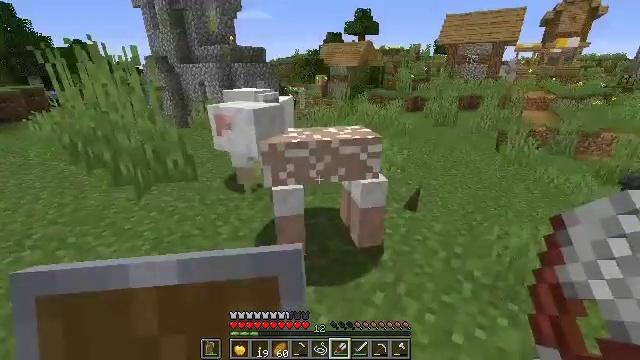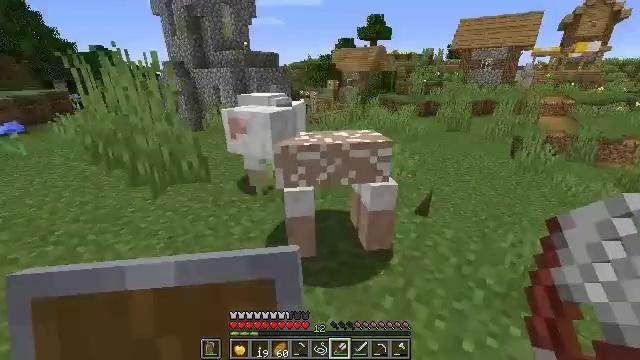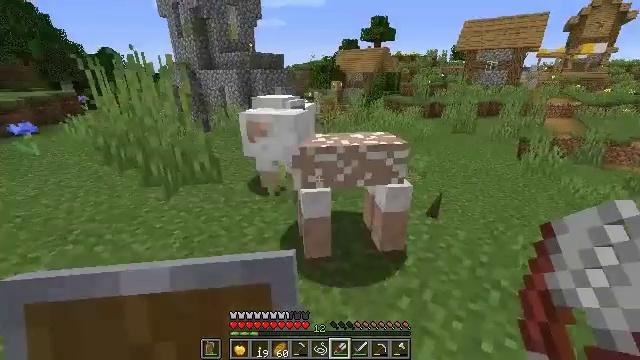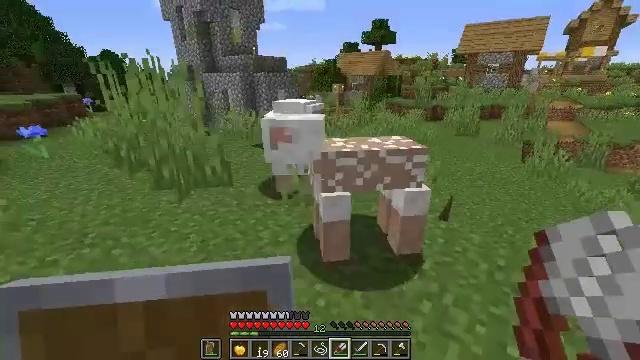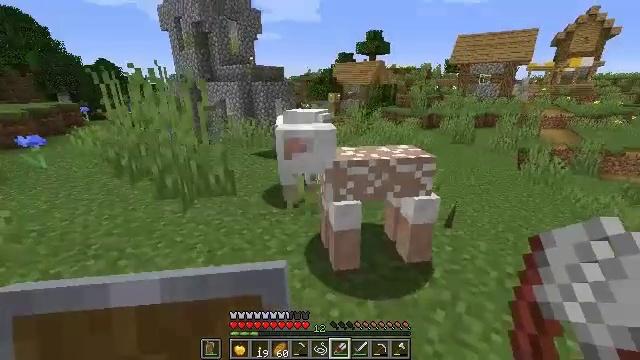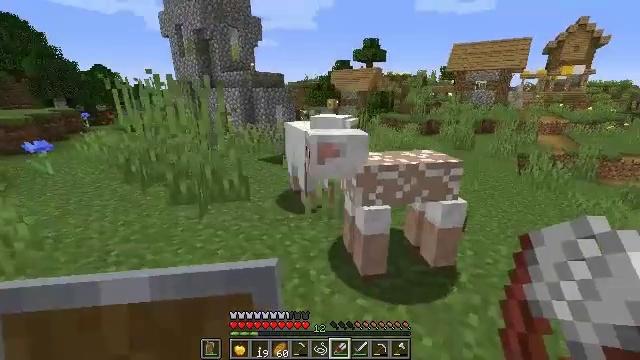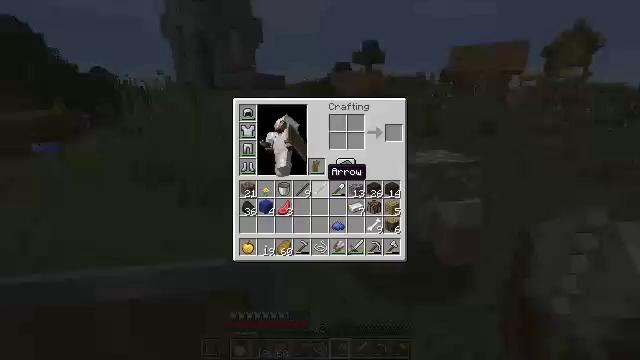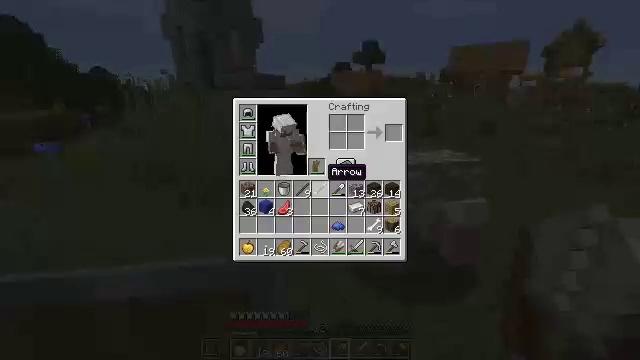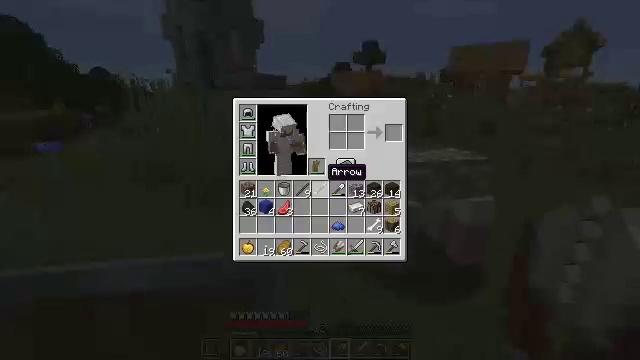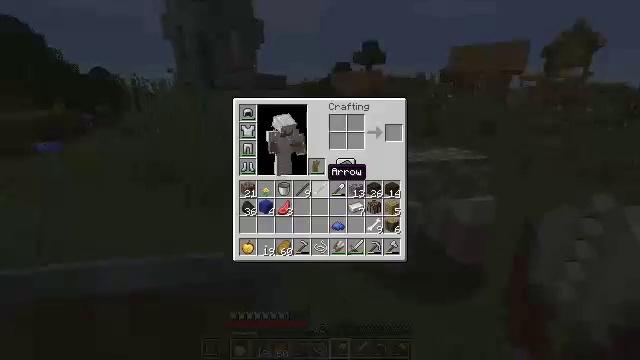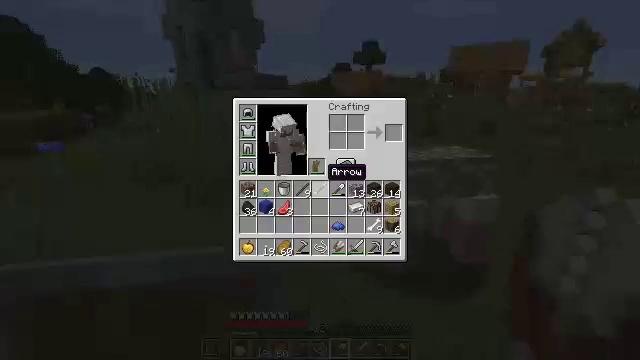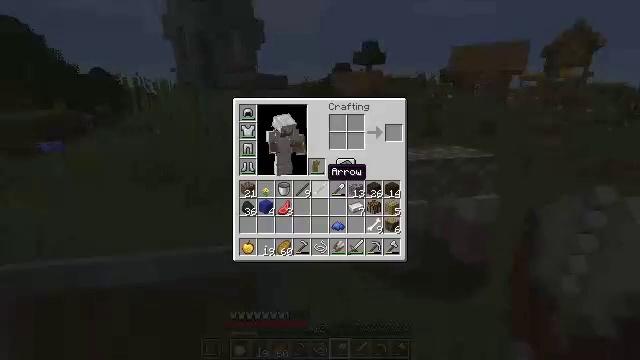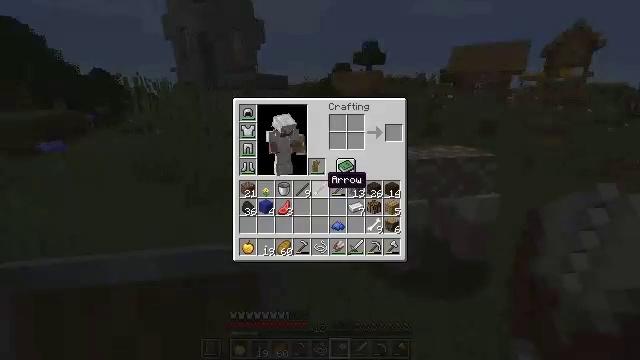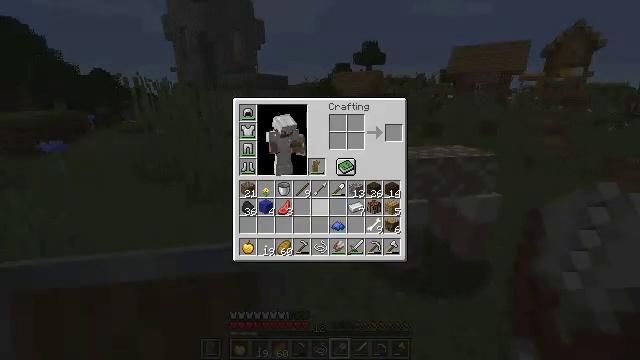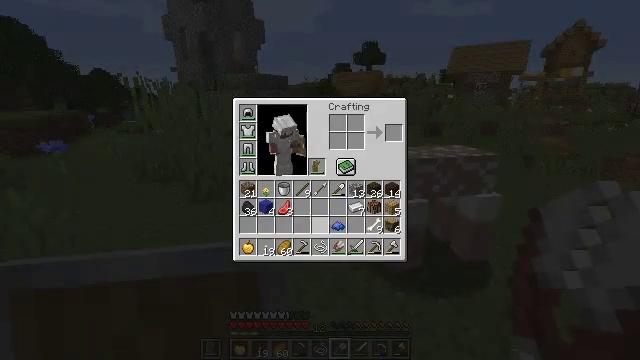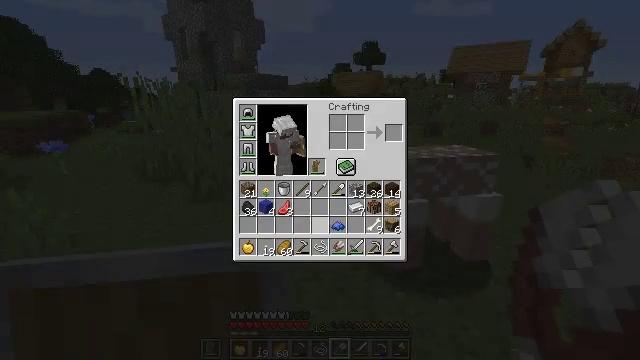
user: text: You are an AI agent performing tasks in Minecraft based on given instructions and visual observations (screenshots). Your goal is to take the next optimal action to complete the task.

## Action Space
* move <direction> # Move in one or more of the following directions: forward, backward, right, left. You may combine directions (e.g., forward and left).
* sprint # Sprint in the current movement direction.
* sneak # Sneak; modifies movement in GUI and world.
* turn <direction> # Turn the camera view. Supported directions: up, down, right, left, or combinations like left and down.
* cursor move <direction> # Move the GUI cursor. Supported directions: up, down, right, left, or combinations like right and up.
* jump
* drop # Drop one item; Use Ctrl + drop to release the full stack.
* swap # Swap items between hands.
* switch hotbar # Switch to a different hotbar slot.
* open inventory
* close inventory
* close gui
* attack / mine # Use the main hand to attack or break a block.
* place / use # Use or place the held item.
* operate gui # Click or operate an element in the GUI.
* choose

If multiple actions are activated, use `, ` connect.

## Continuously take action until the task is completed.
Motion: motion action
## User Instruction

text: Use a crafting table to craft a blue bed.
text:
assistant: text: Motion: move left, turn left
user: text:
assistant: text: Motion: move left
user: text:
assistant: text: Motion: move left
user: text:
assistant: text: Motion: move left, turn right and up
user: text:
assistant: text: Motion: move left, turn up
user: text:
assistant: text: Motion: open inventory
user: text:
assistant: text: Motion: open inventory
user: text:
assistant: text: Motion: open inventory
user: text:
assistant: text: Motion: no_op
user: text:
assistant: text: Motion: no_op
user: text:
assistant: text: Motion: no_op
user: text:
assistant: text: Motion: cursor move down
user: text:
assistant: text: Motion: cursor move down
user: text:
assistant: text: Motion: cursor move down
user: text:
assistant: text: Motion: sneak, cursor move down
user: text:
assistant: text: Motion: sneak
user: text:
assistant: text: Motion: sneak, cursor move down
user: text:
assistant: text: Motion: sneak
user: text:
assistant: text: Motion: sneak
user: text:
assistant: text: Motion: sneak, operate gui
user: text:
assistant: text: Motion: sneak, operate gui
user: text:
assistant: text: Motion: sneak
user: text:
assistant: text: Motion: sneak
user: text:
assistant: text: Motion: sneak
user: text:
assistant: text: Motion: sneak
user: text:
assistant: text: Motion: sneak, operate gui
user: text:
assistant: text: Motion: sneak, operate gui
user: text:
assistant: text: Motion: sneak, operate gui
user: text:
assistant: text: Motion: sneak, close inventory
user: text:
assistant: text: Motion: sneak, close inventory